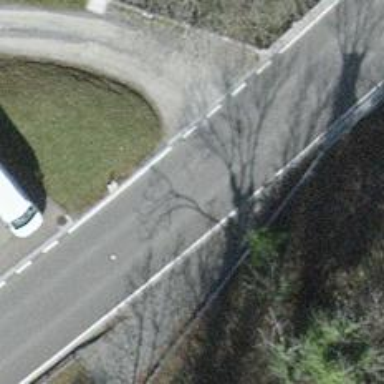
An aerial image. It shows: Tertiary road.